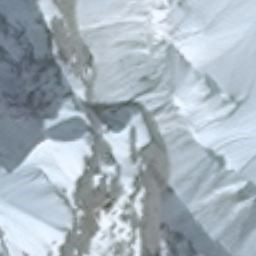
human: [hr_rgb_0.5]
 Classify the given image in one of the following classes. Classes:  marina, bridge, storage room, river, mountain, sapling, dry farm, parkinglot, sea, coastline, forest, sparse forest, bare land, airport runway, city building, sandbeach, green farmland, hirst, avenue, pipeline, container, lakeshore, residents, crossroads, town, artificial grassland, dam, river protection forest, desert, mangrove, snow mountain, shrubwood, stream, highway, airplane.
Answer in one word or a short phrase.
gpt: snow mountain